Question: Since I'm not the greatest with SQL, I've run into a scenario where I must sum rows together based on their 'CtrlNo' and if the results return zero, then I do not need to display them.
I'm able to sum these records and display the results like this..
'''
SELECT CtrlNo, SUM(Amt)/COUNT(DISTINCT CtrlNo)
FROM tContractsInTransit
GROUP BY CtrlNo
'''
This will sum the distinct CtrlNo and the results are like this..

However, I need to update a column in the table based on where the CtrlNo has zero amt.
I have tried this..
'''
UPDATE cit SET Paid = 'True'
FROM tContractsInTransit cit
WHERE (SELECT CtrlNo, SUM(Amt)/COUNT(DISTINCT CtrlNo)
FROM tContractsInTransit
GROUP BY CtrlNo) = 0
'''
but receive this error..
> Msg 116, Level 16, State 1, Line 5
Only one expression can be specified in the select list when the subquery is not introduced with
EXISTS.
This will be the query that I use to select the records that aren't paid off..
'''
SELECT
[CtrlNo]
,[DealNoCat]
,[RefNo]
,[tCustomer].[CustomerName]
,[tBank].BankName
,[tFIManagers].[FIName]
,[Amt]
,[Days]
,[DaysOut]
FROM
[tContractsInTransit]
INNER JOIN
tFIManagers ON tFIManagers.FIManagerID = tContractsInTransit.FIManagerID
INNER JOIN
tBank ON tBank.BankID = tContractsInTransit.BankID
INNER JOIN
tCustomer ON tCustomer.CustomerID = tContractsInTransit.CustomerID
WHERE
PFX = @PFX
AND Paid = 'false'
GROUP BY
[CtrlNo]
,[DealNoCat]
,[RefNo]
,[tCustomer].[CustomerName]
,[tBank].BankName
,[tFIManagers].[FIName]
,[Amt]
,[Days]
,[DaysOut]
'''
I have tried removing the 'WHERE Paid = 'false' and replacing Amt int he above select statement to..
'''
SUM(Amt)/COUNT(DISTINCT CtrlNo) AS Amt
'''
but this returns everything.
Any ideas is greatly appreciated!
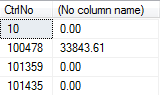
Answer: I have found the solution and I'm posting just in case someone stumbles across this problem. The solution is fairly simple...
'''
UPDATE tContractsInTransit
SET Paid = 'true'
FROM
tContractsInTransit cit
INNER JOIN
(SELECT CtrlNo
,SUM(Amt)/COUNT(DISTINCT CtrlNo) AS Tot
FROM tContractsInTransit
GROUP BY CtrlNo
HAVING SUM(Amt)/COUNT(DISTINCT CtrlNo) = 0) t
ON cit.CtrlNo = t.CtrlNo
'''
This updates the paid column that returns all 0 results. Thanks to Dan for the Having clause suggestion.